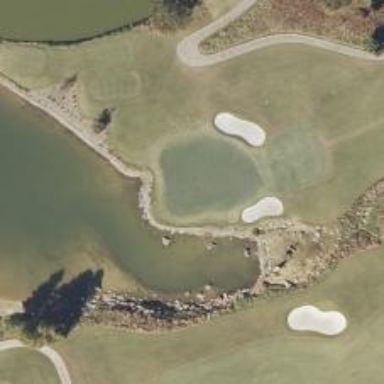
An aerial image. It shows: View of golf hole.